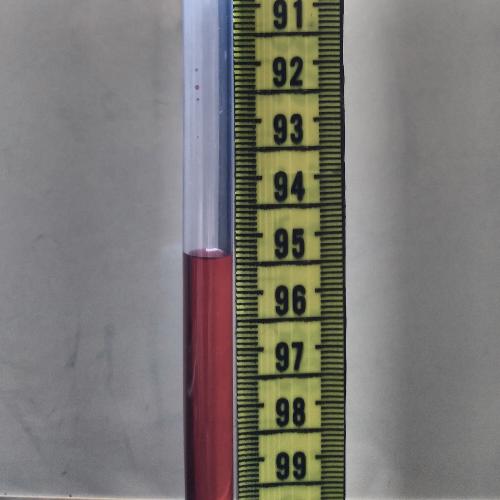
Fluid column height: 95.4 cm